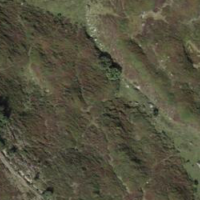
EUNIS habitat code: 31
Species observed at this site:
Rhododendron ferrugineum